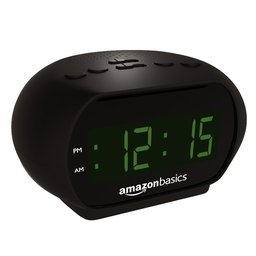
Label: electronics